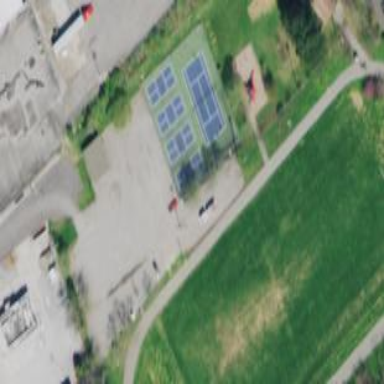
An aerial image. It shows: Tennis court on the leisure land pitch.